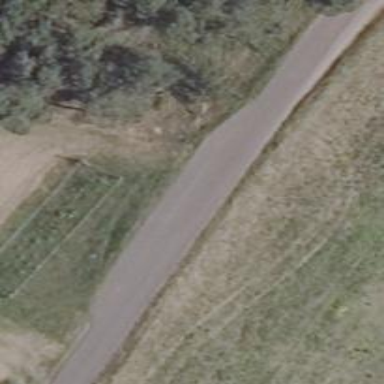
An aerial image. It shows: Passing place on the road.